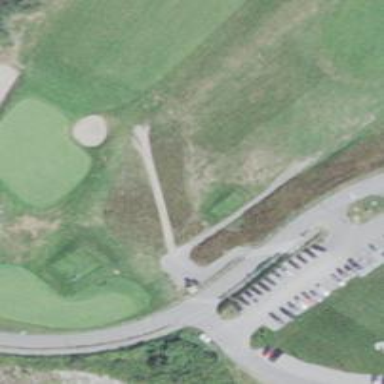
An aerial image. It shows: Path designed for golf carts.